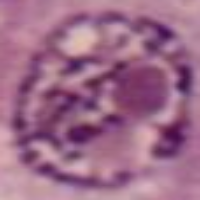
Label: prophase